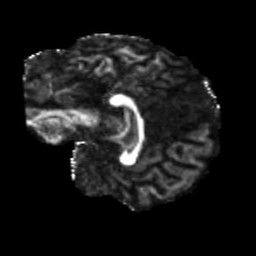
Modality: FA
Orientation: sagittal
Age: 42
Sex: male
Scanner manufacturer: siemens
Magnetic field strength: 3 T
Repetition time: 5.25 s
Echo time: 0.08 s